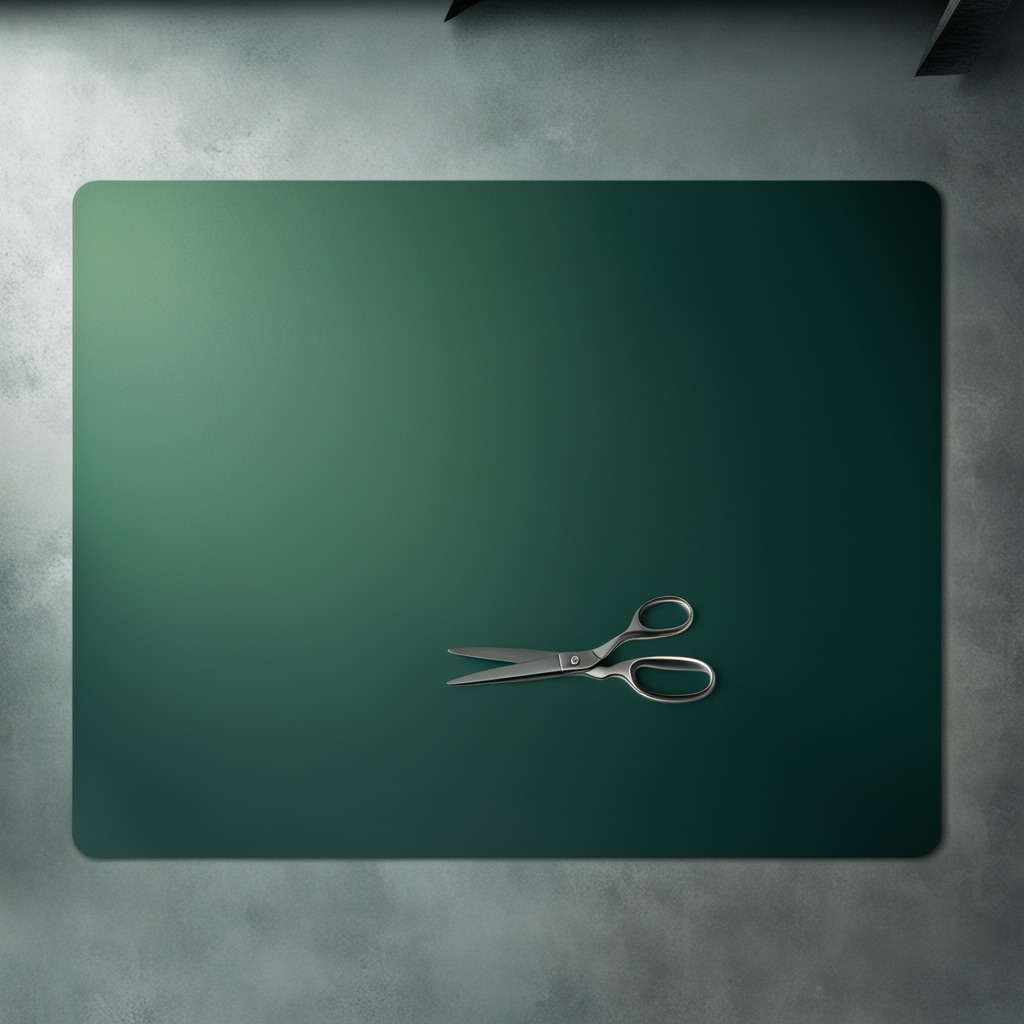
A scissor lies on the clean granite tabletop covered with a green rubber mat inside a workshop under bright overhead lighting crisp shadows high clarity worn but beneath the mat